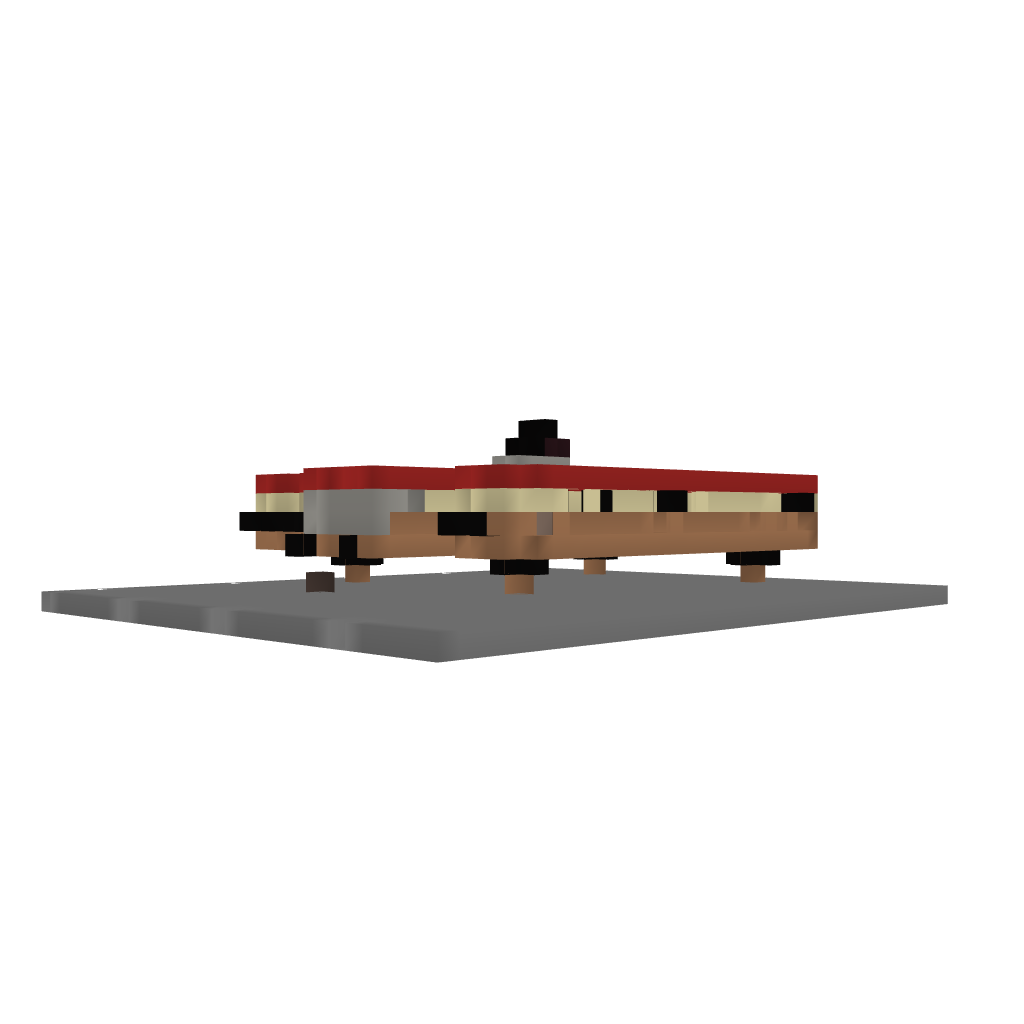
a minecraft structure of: The Ebon Hawke